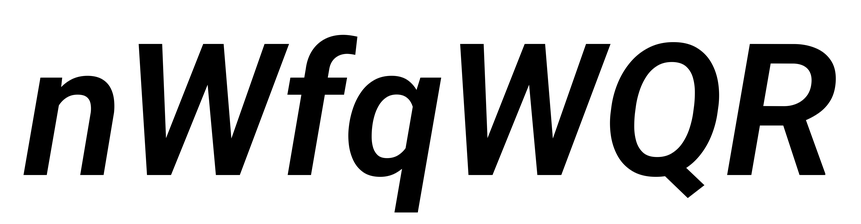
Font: Roboto-Italic_SemiBold_Italic